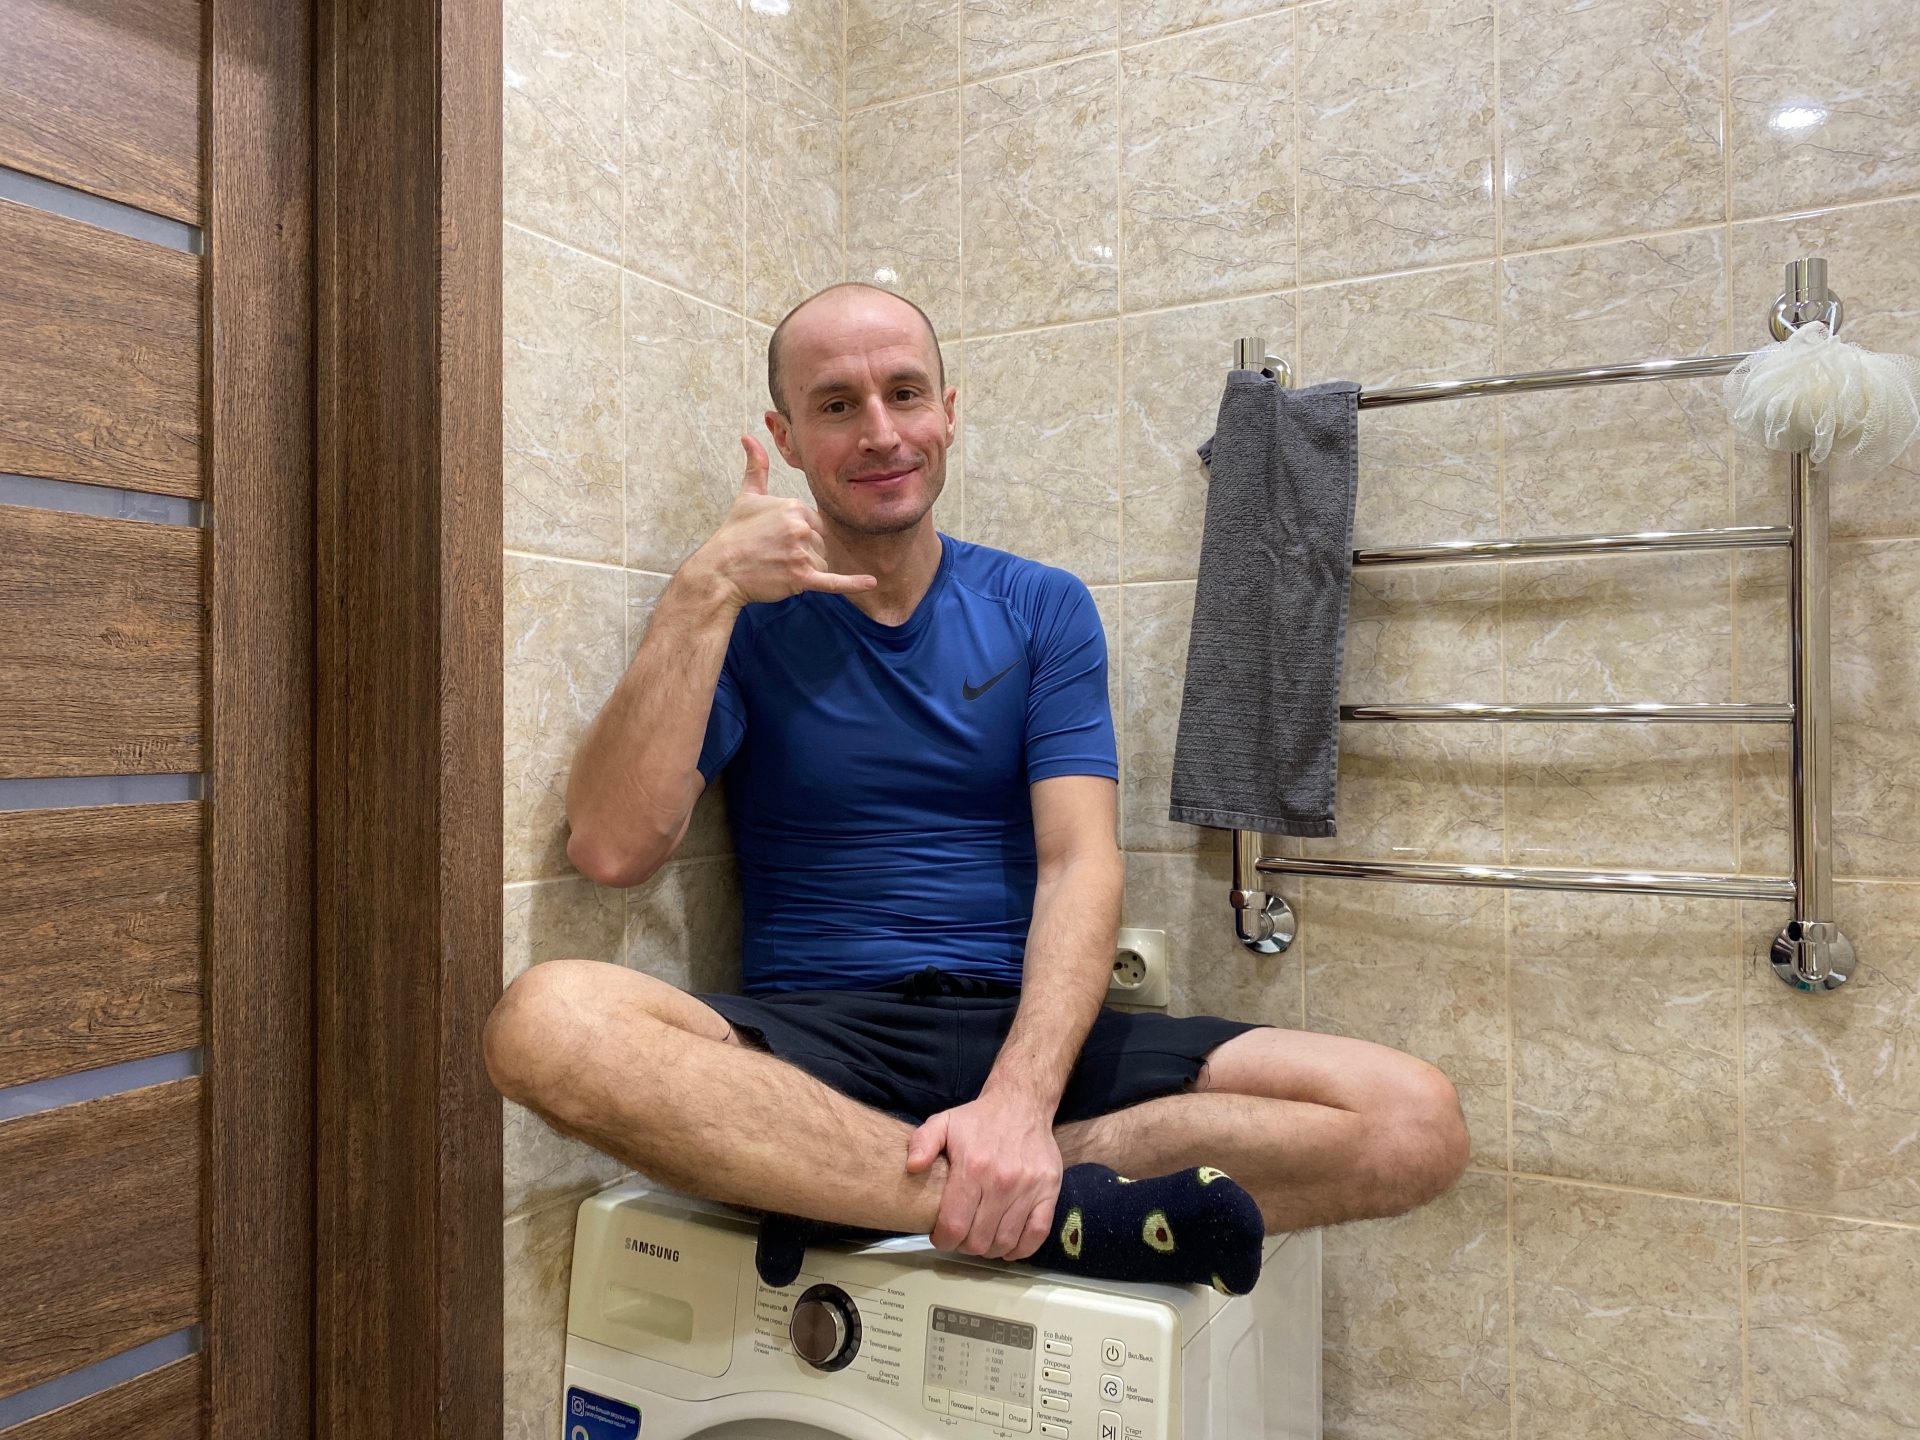
Label: clear